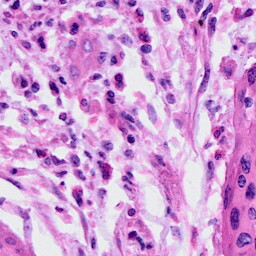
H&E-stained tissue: Cervix